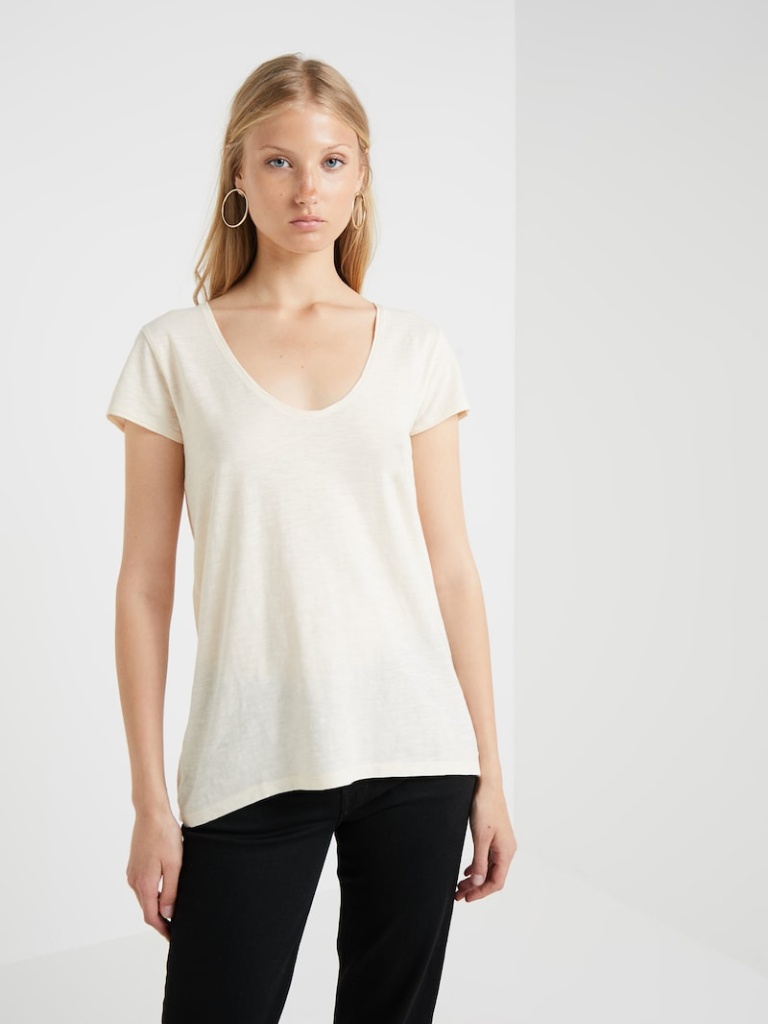
cotton relaxed short sleeve hip length Untucked scoop t-shirt